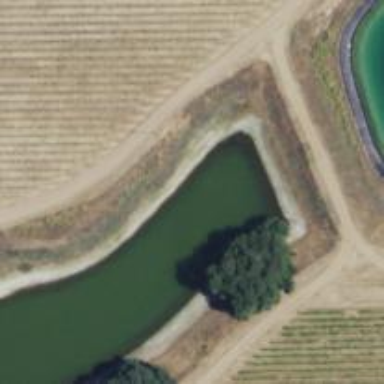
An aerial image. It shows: Water reservoir designed for water storage.